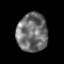
Tissue: prostate
Cell type: Epithelial cells
Senescence score: 0.3377
Nuclear area (px): 1161
Mean DAPI intensity: 111.224